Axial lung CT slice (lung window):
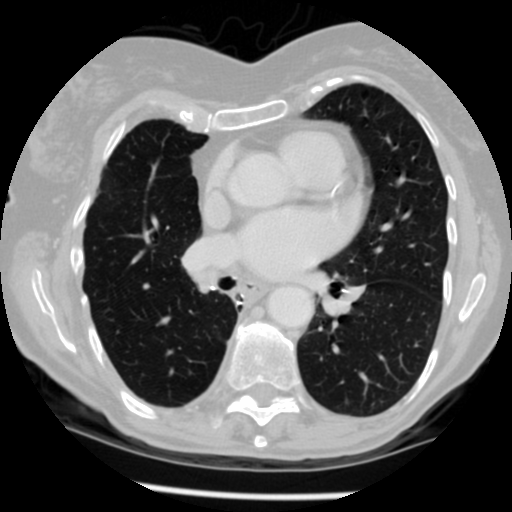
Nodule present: no